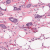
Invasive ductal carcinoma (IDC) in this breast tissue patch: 1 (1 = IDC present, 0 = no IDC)